Question: I wrote the following script as a test and it appears it's only being server to two clients at a time:
'''
<?php
$time = time();
$timediff = 0;
do
{
$timediff = time() - $time;
usleep(1);
}while($timediff <= 1);
echo date('G:i:s', $time)." - ".date('G:i:s', time());
?>
'''
Result for a LAMP server:

Each thread seems to be correctly 'started' at the same time, confirmed by the 'result' (what php echo'd back) and every 2 new threads to indeed take an extra 2 seconds ('time') to finish.
Each script seems to be taking 2 seconds to finish, after which the following 2 are served. This is just stupid, because now I have a quad core 3.2 GHz server with 12GB RAM queueing people for no good reason. It may be worth to mention that according to 'htop' (a system monitor) only two CPU cores are being used by apache2.
I tried the script again on a debian-squeeze server running lighttpd and php5-fpm, which is a completely different setup, but it gave the same results. I'm not sure if it's bad coding or something else..
I already tried commenting out the 'usleep()' but that nets the exact same results, except for the fact that 'htop' then shows CPU usage at 100% on all (both) cores. With usleep on '1' it shows a usage of 15% on each core, and with usleep on '500' it's barely reaching 6% each, confirming that the server should be able to serve way more pages than 2 at a time.
Can anyone tell me why this happens?
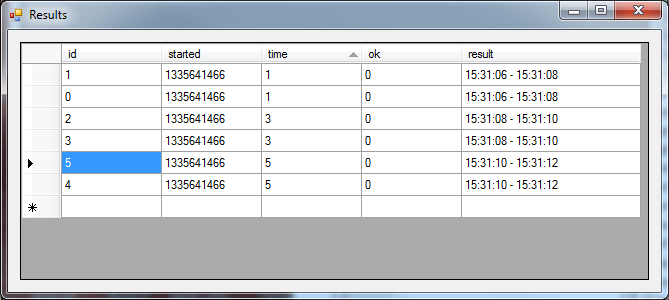
Answer: How exactly are you running those tests? If your benchmarking-software only does 2 requests simultaneously, it makes sense you only get 2 at a time.
You could try out also known as . You can set the amount of simultaneous request using a parameter.